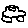
Label: car